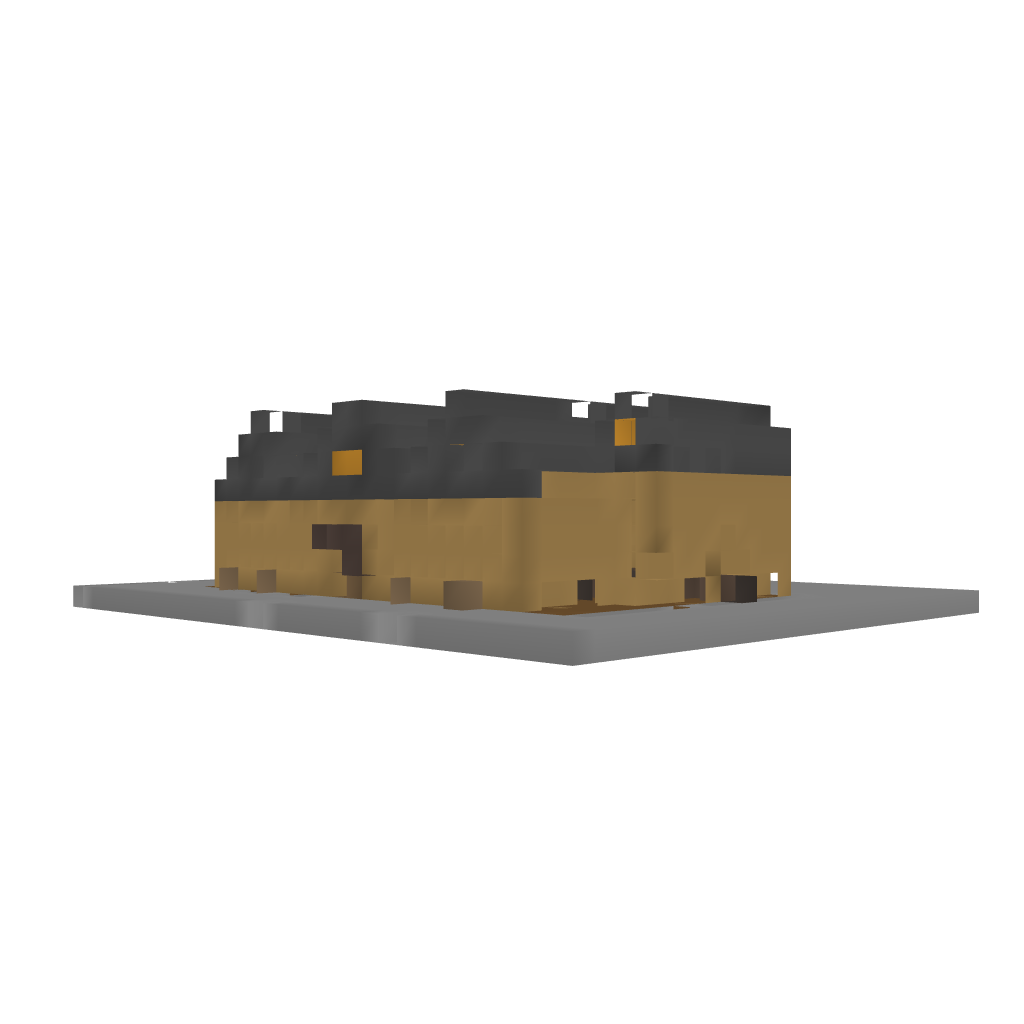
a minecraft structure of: minecart station by zerte